Current action and preconditions to check: trajectory_clear

Your task: For each precondition in the list above, predict whether it will hold at this action.

Consider the current scene as observed from the mobile robot's camera, and analyze the predicted future states of all dynamic agents (e.g., people, animals, vehicles, or any moving entities) within the NEXT SECOND.

IMPORTANT: Only answer "very likely" if you are absolutely certain—based on strong, clear evidence—that a dynamic agent will violate the precondition in the predicted future state. Do NOT answer "very likely" for unlikely, ambiguous, or low-probability risks.

Ask yourself for each precondition: Is there a high probability, with clear and convincing evidence, that the predicted future states of any dynamic agent will interfere with the predicted future state of the currently executing action within the NEXT SECOND, causing that precondition to fail?

Assess the risk level based on these predictions. Use "likely" or "very likely" if motions create a clear risk of interference.

Use "neutral" or "improbable" if agents are nearby but their predicted paths are clearly diverging or non-conflicting.

Failure Risk Categories: "very improbable", "improbable", "neutral", "likely", "very likely"

Answer Format: Output ONLY the probability_of_failure value from these categories: "very improbable", "improbable", "neutral", "likely", "very likely"

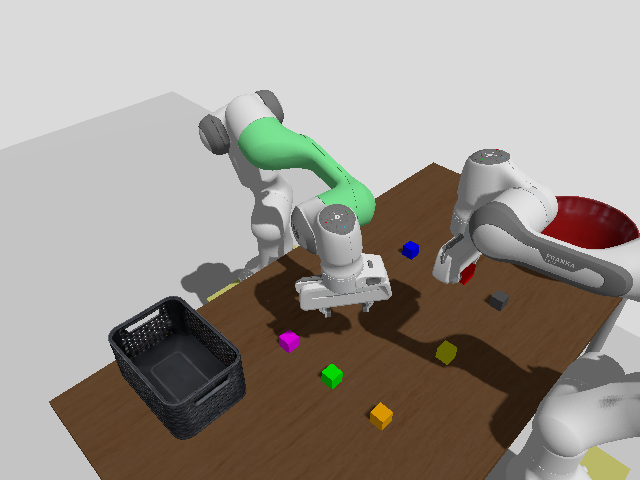

Answer: improbable